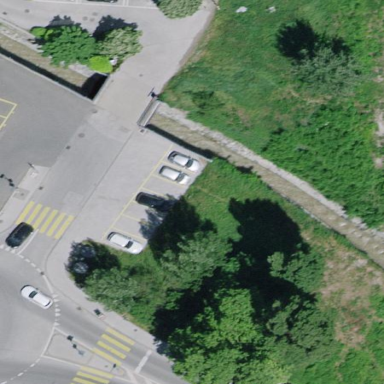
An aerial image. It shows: Street-side parking area.